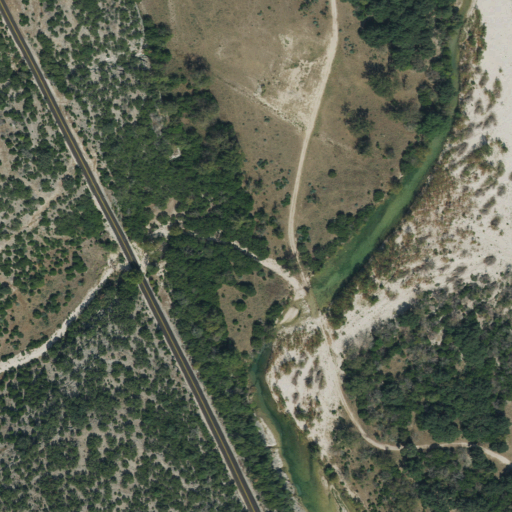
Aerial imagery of valley in Texas named Allison Hollow containing shrub, evergreen forest, low intensity development, open development, deciduous forest, woody wetlands, medium intensity development, and barren land